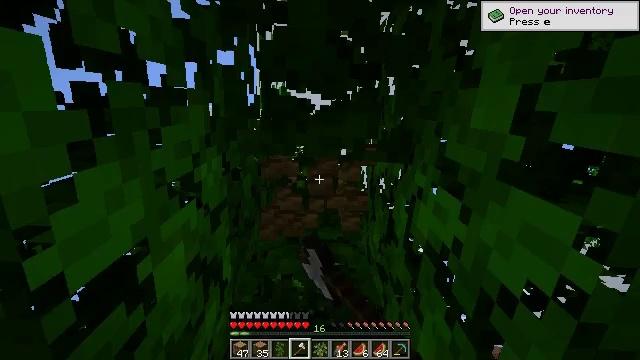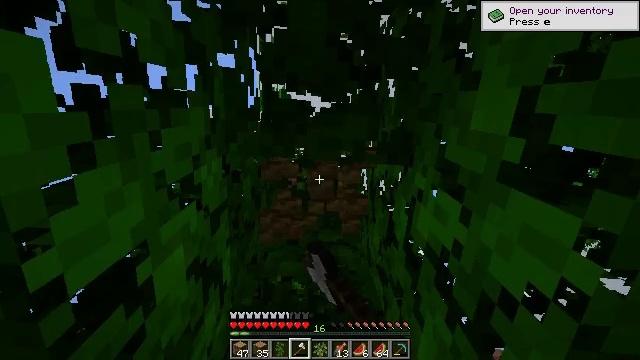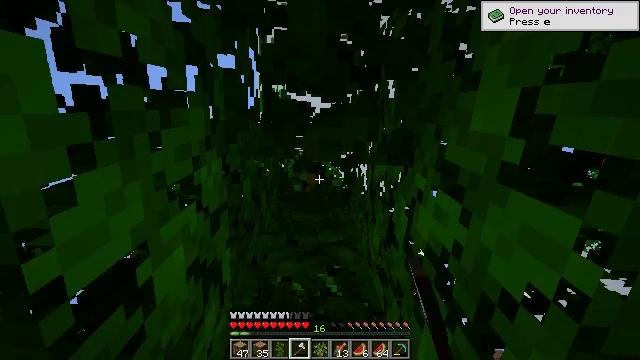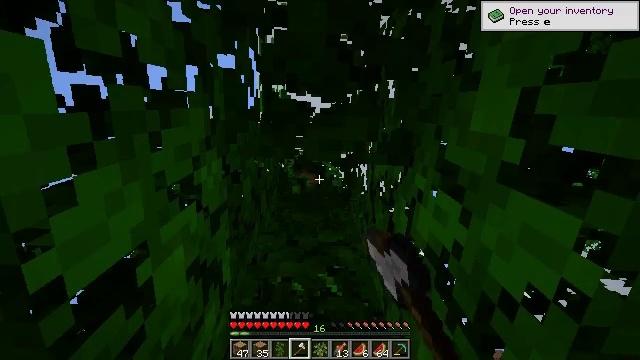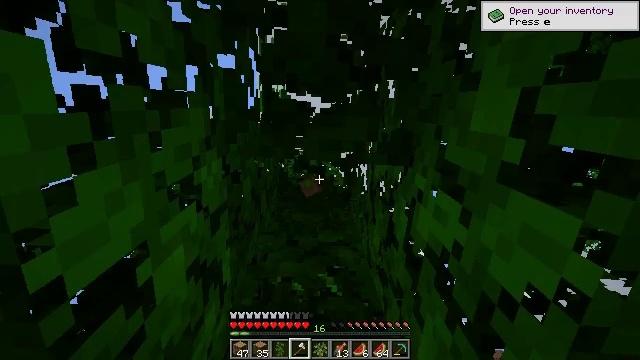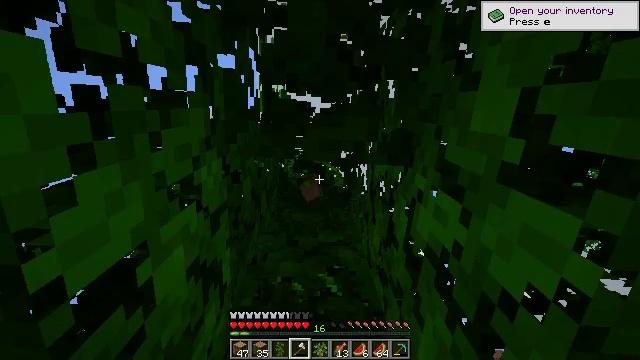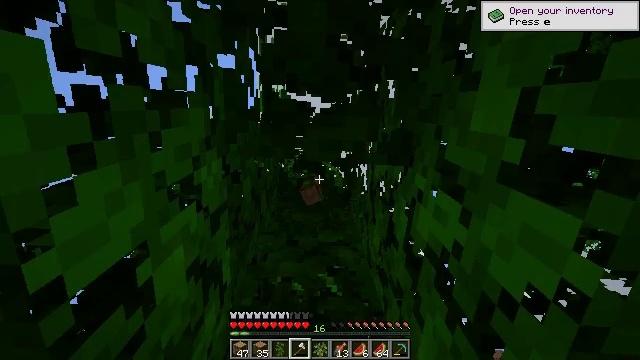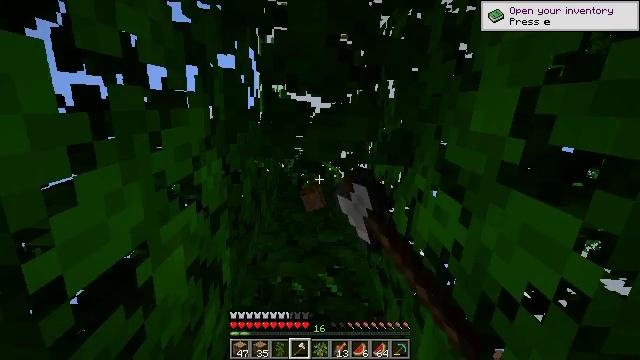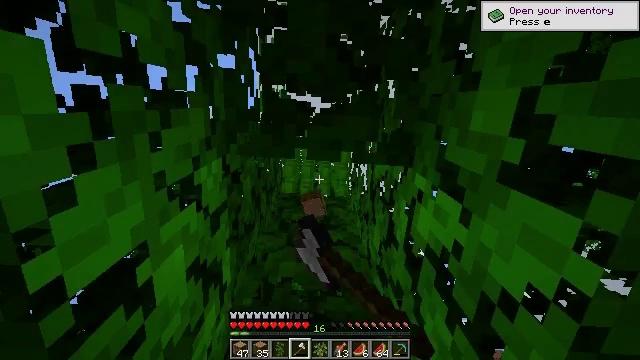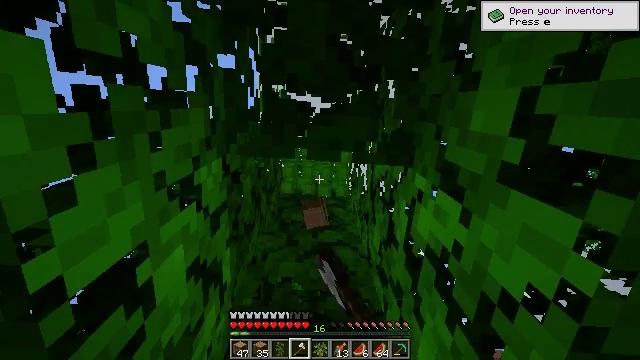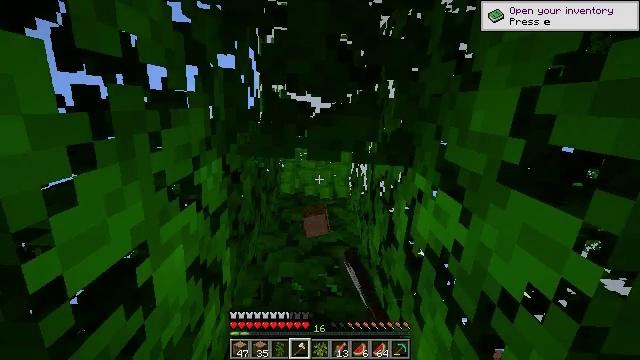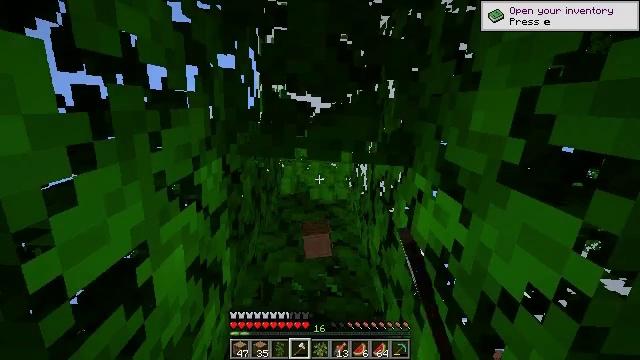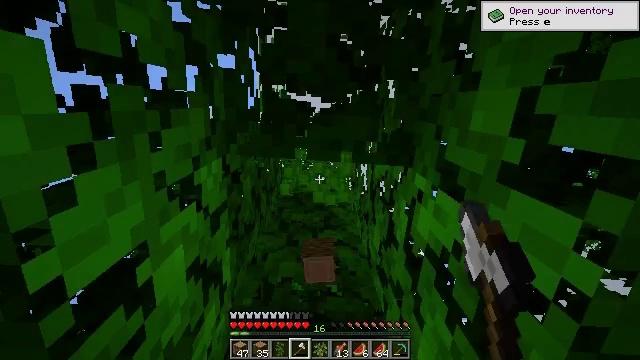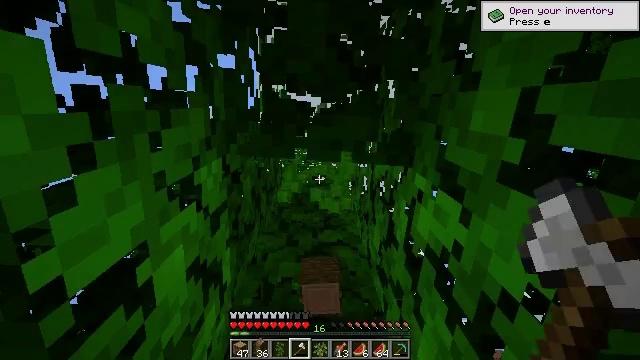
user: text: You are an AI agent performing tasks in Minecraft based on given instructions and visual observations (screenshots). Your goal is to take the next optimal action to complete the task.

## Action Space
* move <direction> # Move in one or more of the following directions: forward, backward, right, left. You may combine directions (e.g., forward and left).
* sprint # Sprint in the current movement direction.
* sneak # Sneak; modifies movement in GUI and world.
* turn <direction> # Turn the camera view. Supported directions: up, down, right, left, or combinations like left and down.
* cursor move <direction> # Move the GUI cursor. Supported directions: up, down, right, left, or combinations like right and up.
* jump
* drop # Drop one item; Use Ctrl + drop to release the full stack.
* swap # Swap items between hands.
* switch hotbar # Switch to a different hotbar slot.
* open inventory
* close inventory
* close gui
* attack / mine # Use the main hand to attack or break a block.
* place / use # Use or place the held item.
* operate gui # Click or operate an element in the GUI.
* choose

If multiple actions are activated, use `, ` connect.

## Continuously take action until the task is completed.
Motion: motion action
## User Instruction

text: Attack the jungle leaves to remove it.
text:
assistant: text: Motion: attack / mine
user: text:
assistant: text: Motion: attack / mine
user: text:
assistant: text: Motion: attack / mine
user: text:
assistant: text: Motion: attack / mine
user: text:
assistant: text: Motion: attack / mine
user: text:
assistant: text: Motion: attack / mine
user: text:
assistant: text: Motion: attack / mine
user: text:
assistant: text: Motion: attack / mine
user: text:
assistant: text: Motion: attack / mine
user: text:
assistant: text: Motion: attack / mine
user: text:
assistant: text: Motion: attack / mine
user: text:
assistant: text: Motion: attack / mine
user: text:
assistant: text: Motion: attack / mine
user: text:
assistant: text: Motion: attack / mine